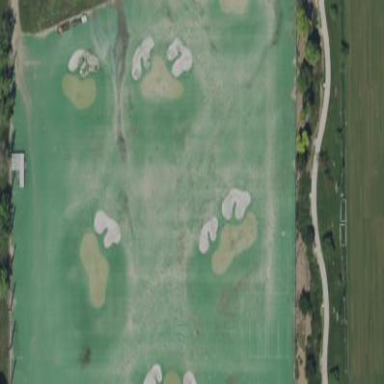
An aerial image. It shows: Driving range golf course with artificial turf on the pitch.